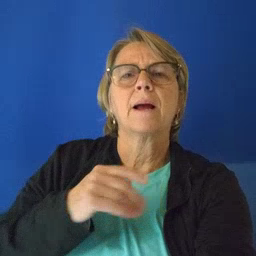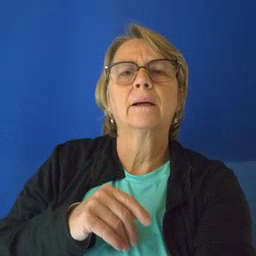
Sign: minemy